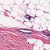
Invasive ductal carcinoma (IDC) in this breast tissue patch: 0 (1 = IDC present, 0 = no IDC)